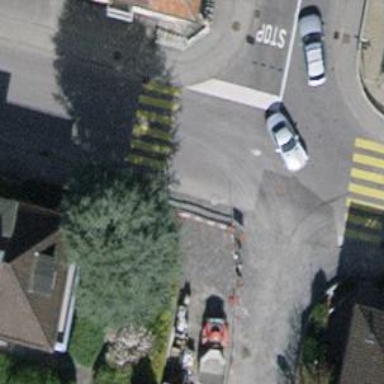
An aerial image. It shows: Marked crossing with zebra stripes on the road.